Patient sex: M
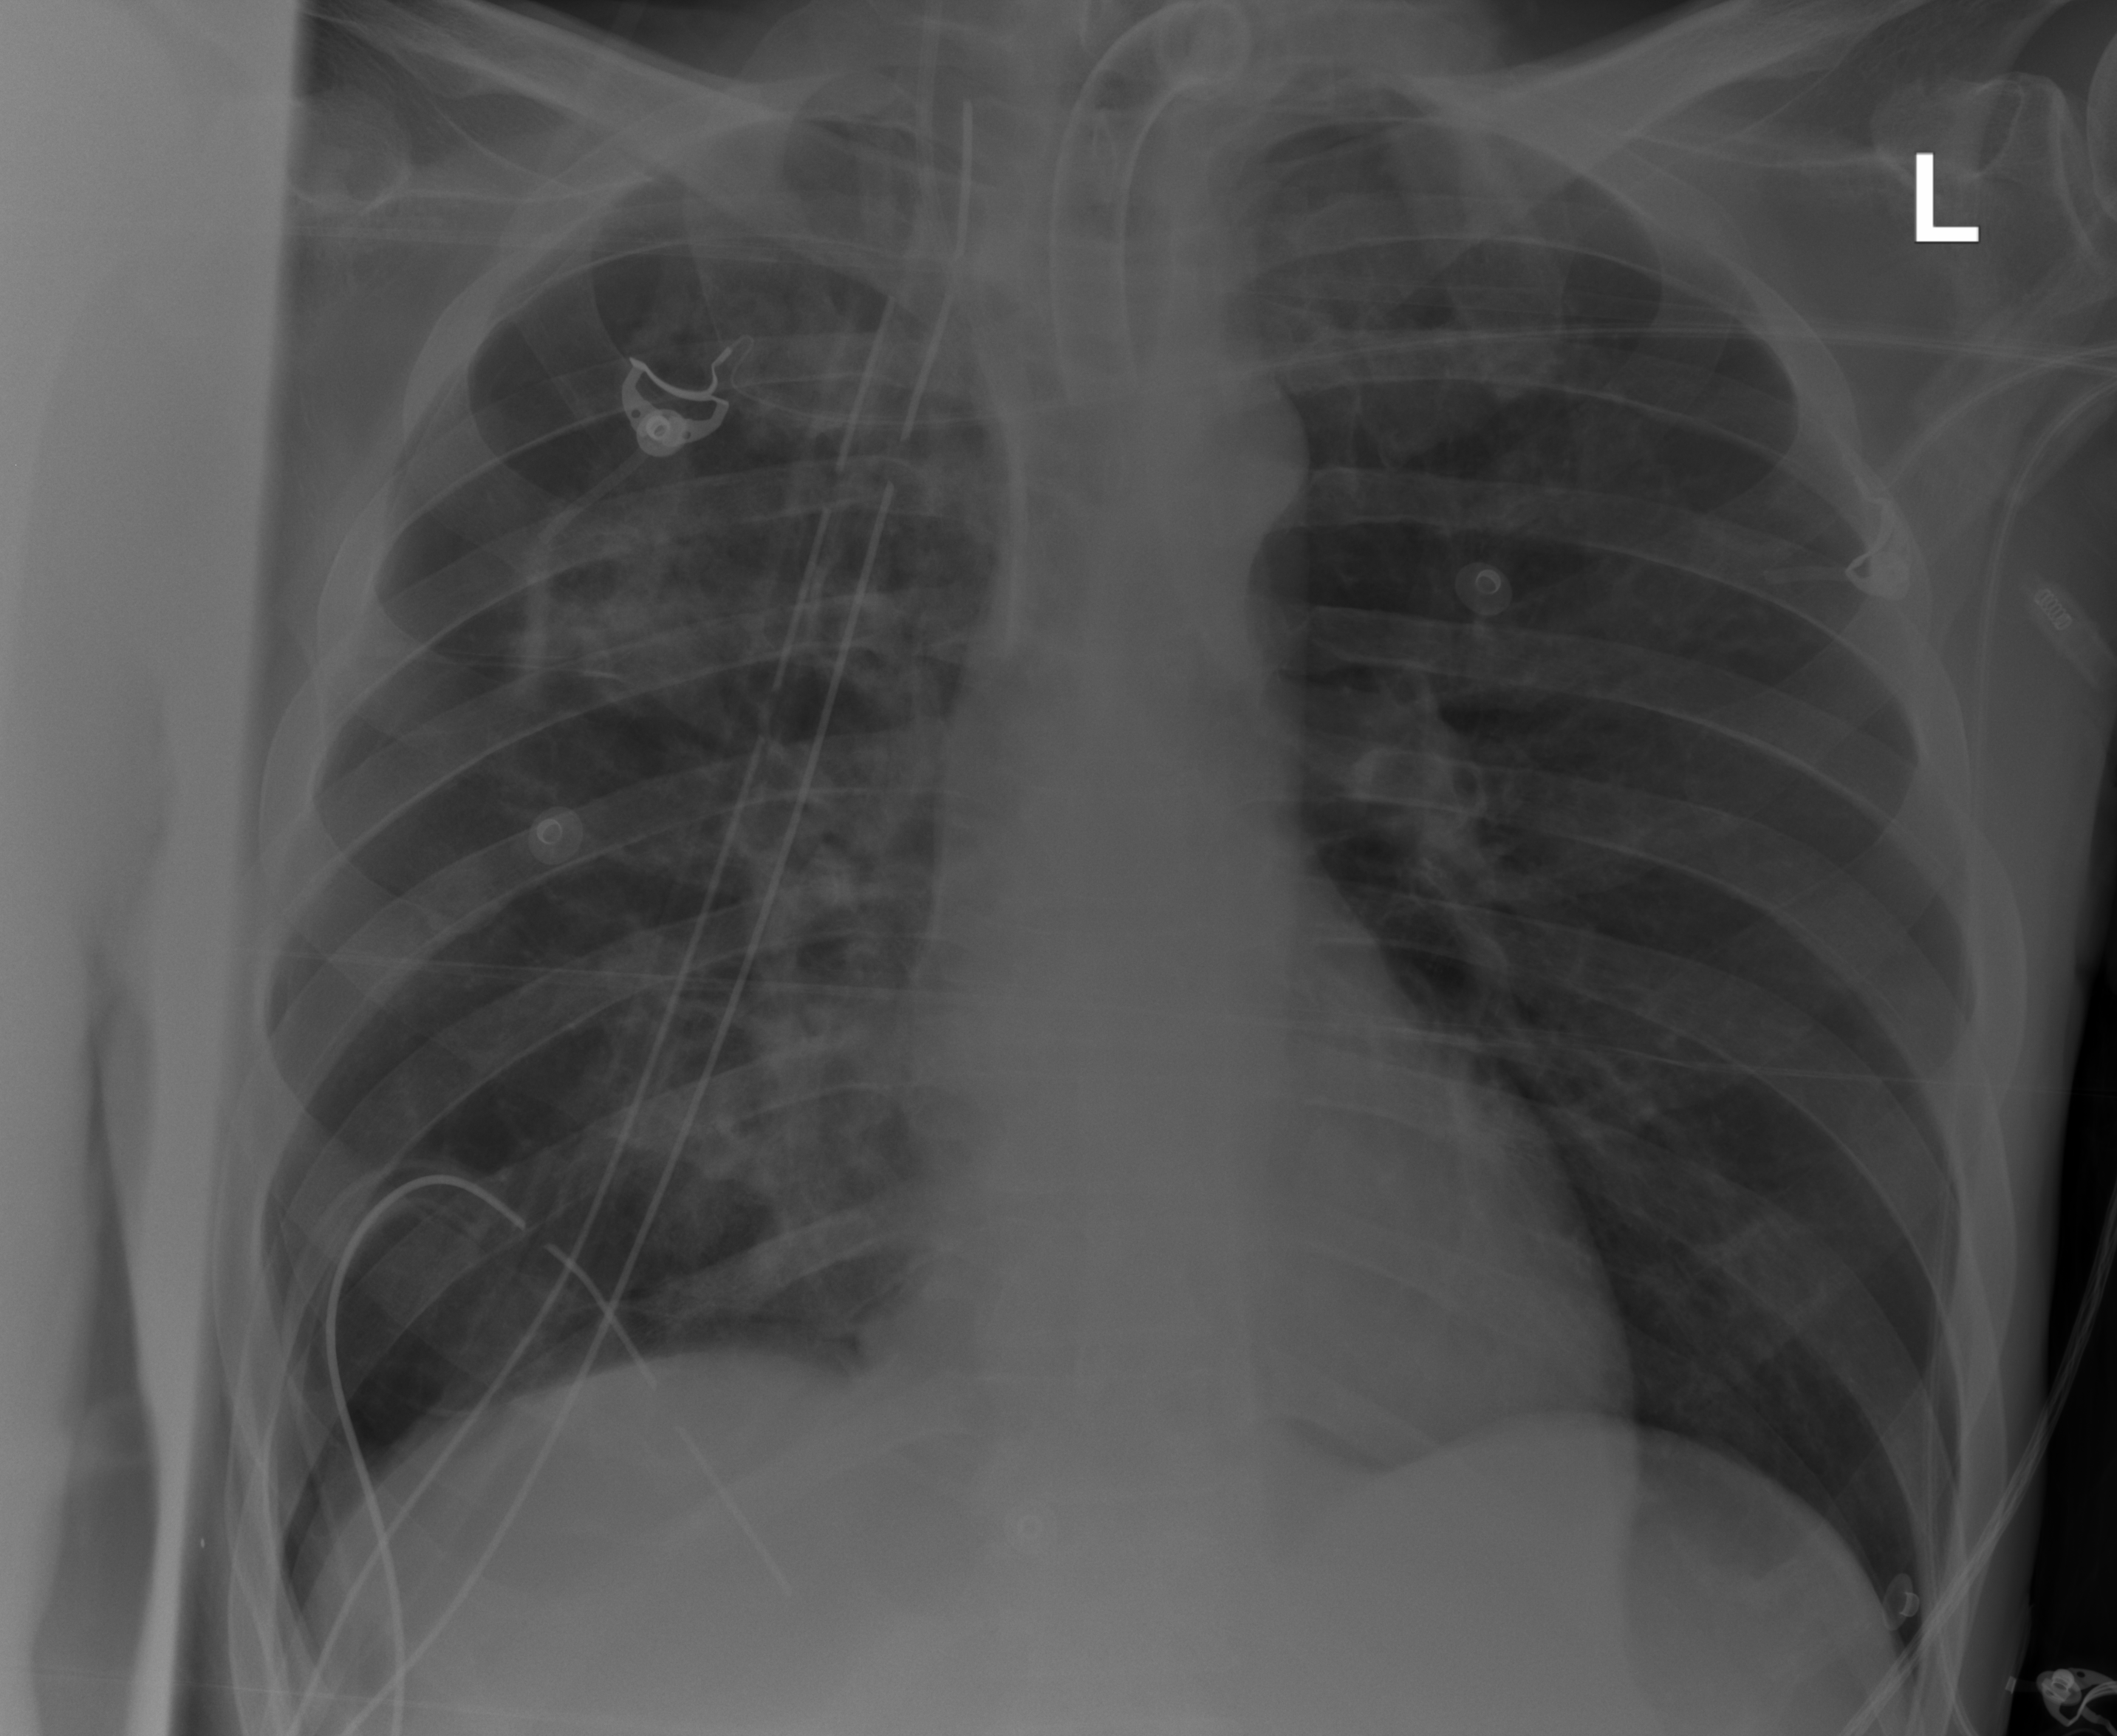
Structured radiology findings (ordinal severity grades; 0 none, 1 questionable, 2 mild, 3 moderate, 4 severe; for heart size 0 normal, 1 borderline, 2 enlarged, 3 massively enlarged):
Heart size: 0
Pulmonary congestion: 0
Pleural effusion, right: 0
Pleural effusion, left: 0
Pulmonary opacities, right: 0
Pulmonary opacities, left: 0
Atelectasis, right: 2
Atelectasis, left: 0